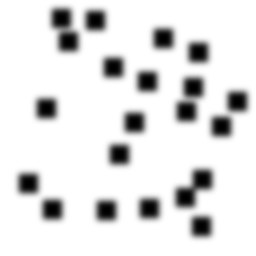
Squares: 21
Triangles: 0
Stars: 0
Total shapes: 21